Interaction volume radius: 5 \u00c5
Interaction volume height: 45 \u00c5
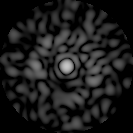
Disorder parameter: 0.8403